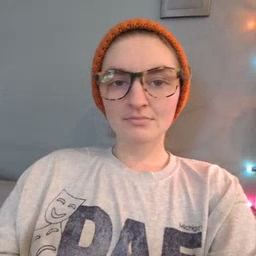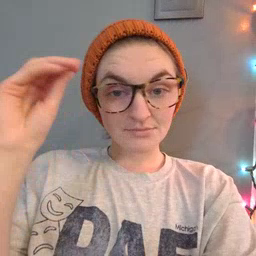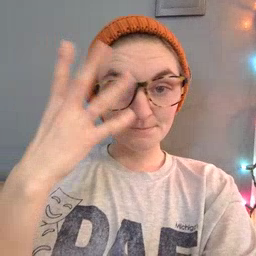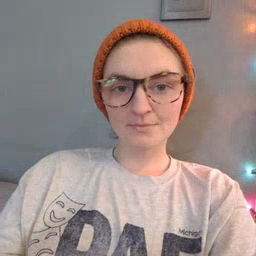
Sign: sun